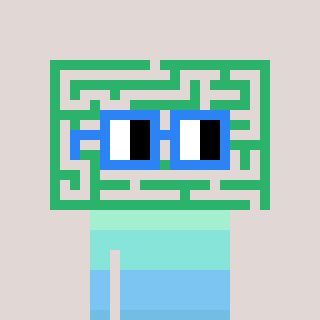
a pixel art character with square blue glasses, a maze-shaped head and a green-colored body on a warm background